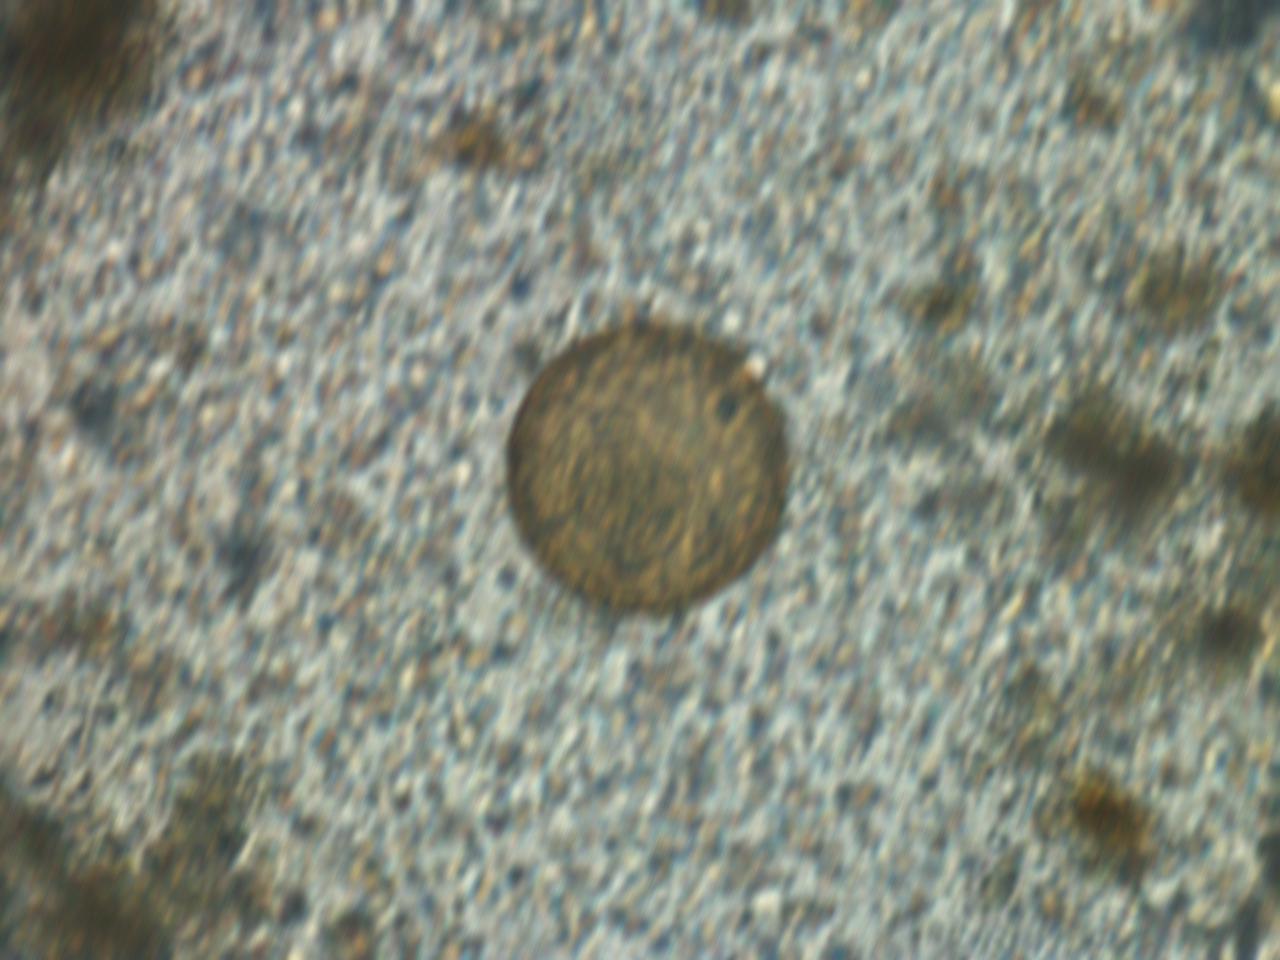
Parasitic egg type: Hymenolepis diminuta